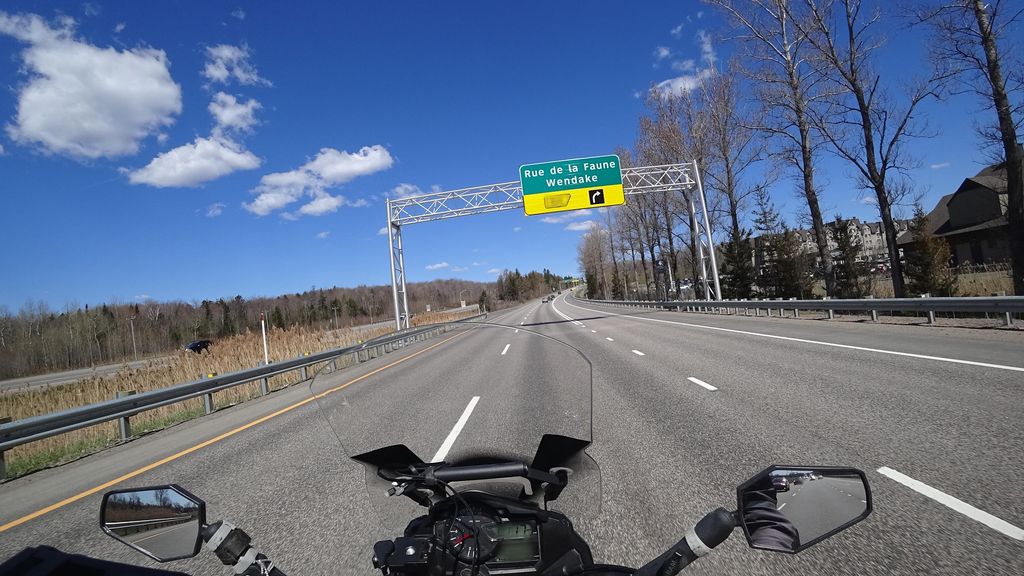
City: quebec_city